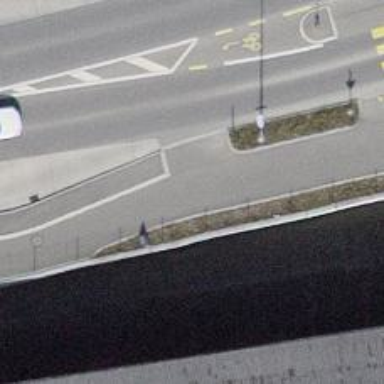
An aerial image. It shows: Asphalt cycleway.